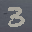
Label: 3